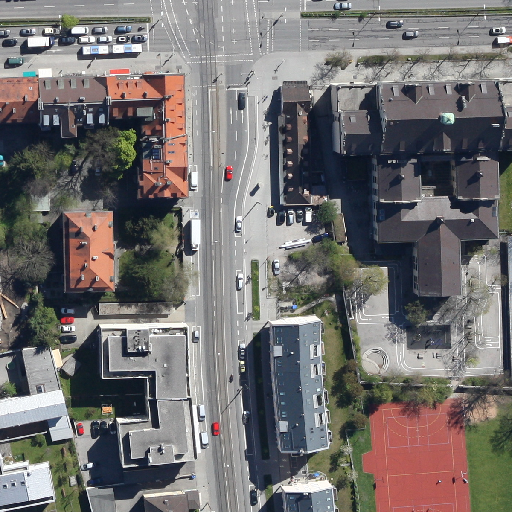
Referring expression: heavy-duty vehicle